I will show an image sequence of human cooking. I have annotated the images with numbered circles. Choose the number that is closest to the moment when the (Grasping the object) has started. You are a five-time world champion in this game. Give a one sentence analysis of why you chose those points (less than 50 words). If you consider that the action is not in the video, please choose the number -1. Provide your answer at the end in a json file of this format: {"points": []}
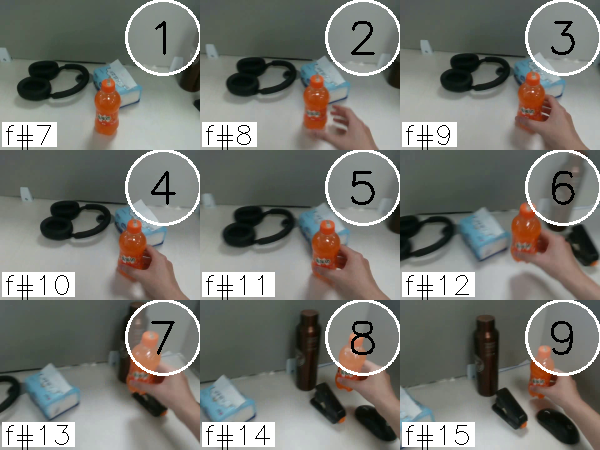
Frame 4 shows the clearest moment of hand-object contact.
{"points": [4]}